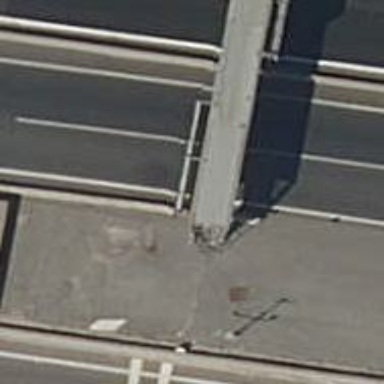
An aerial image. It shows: Asphalt motorway.